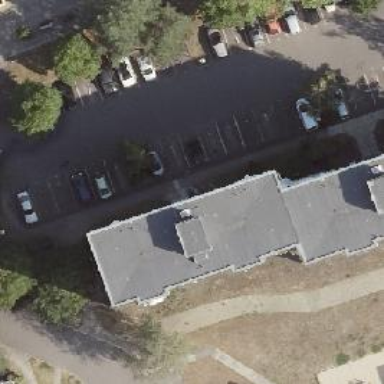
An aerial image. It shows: Street side parking area.